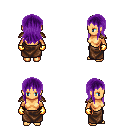
a pixel art fantasy rpg character, female body template, human, tanned skin, leather shoulder armor, robe skirt, purple unkempt hairstyle, gold gloves, four views (front, back, left, right), 2x2 character sprite sheet, small pixel art, hard edges, no anti-aliasing